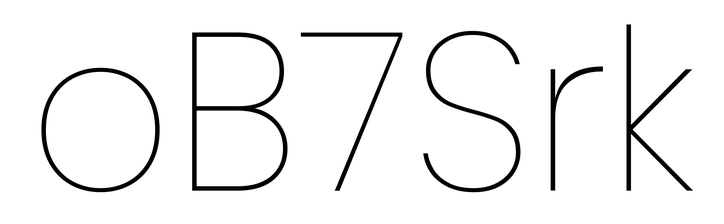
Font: Poppins-Thin